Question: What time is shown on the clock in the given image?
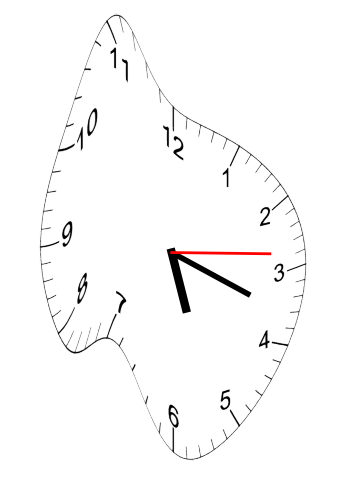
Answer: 05:18:14